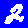
Digit: 2